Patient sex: M
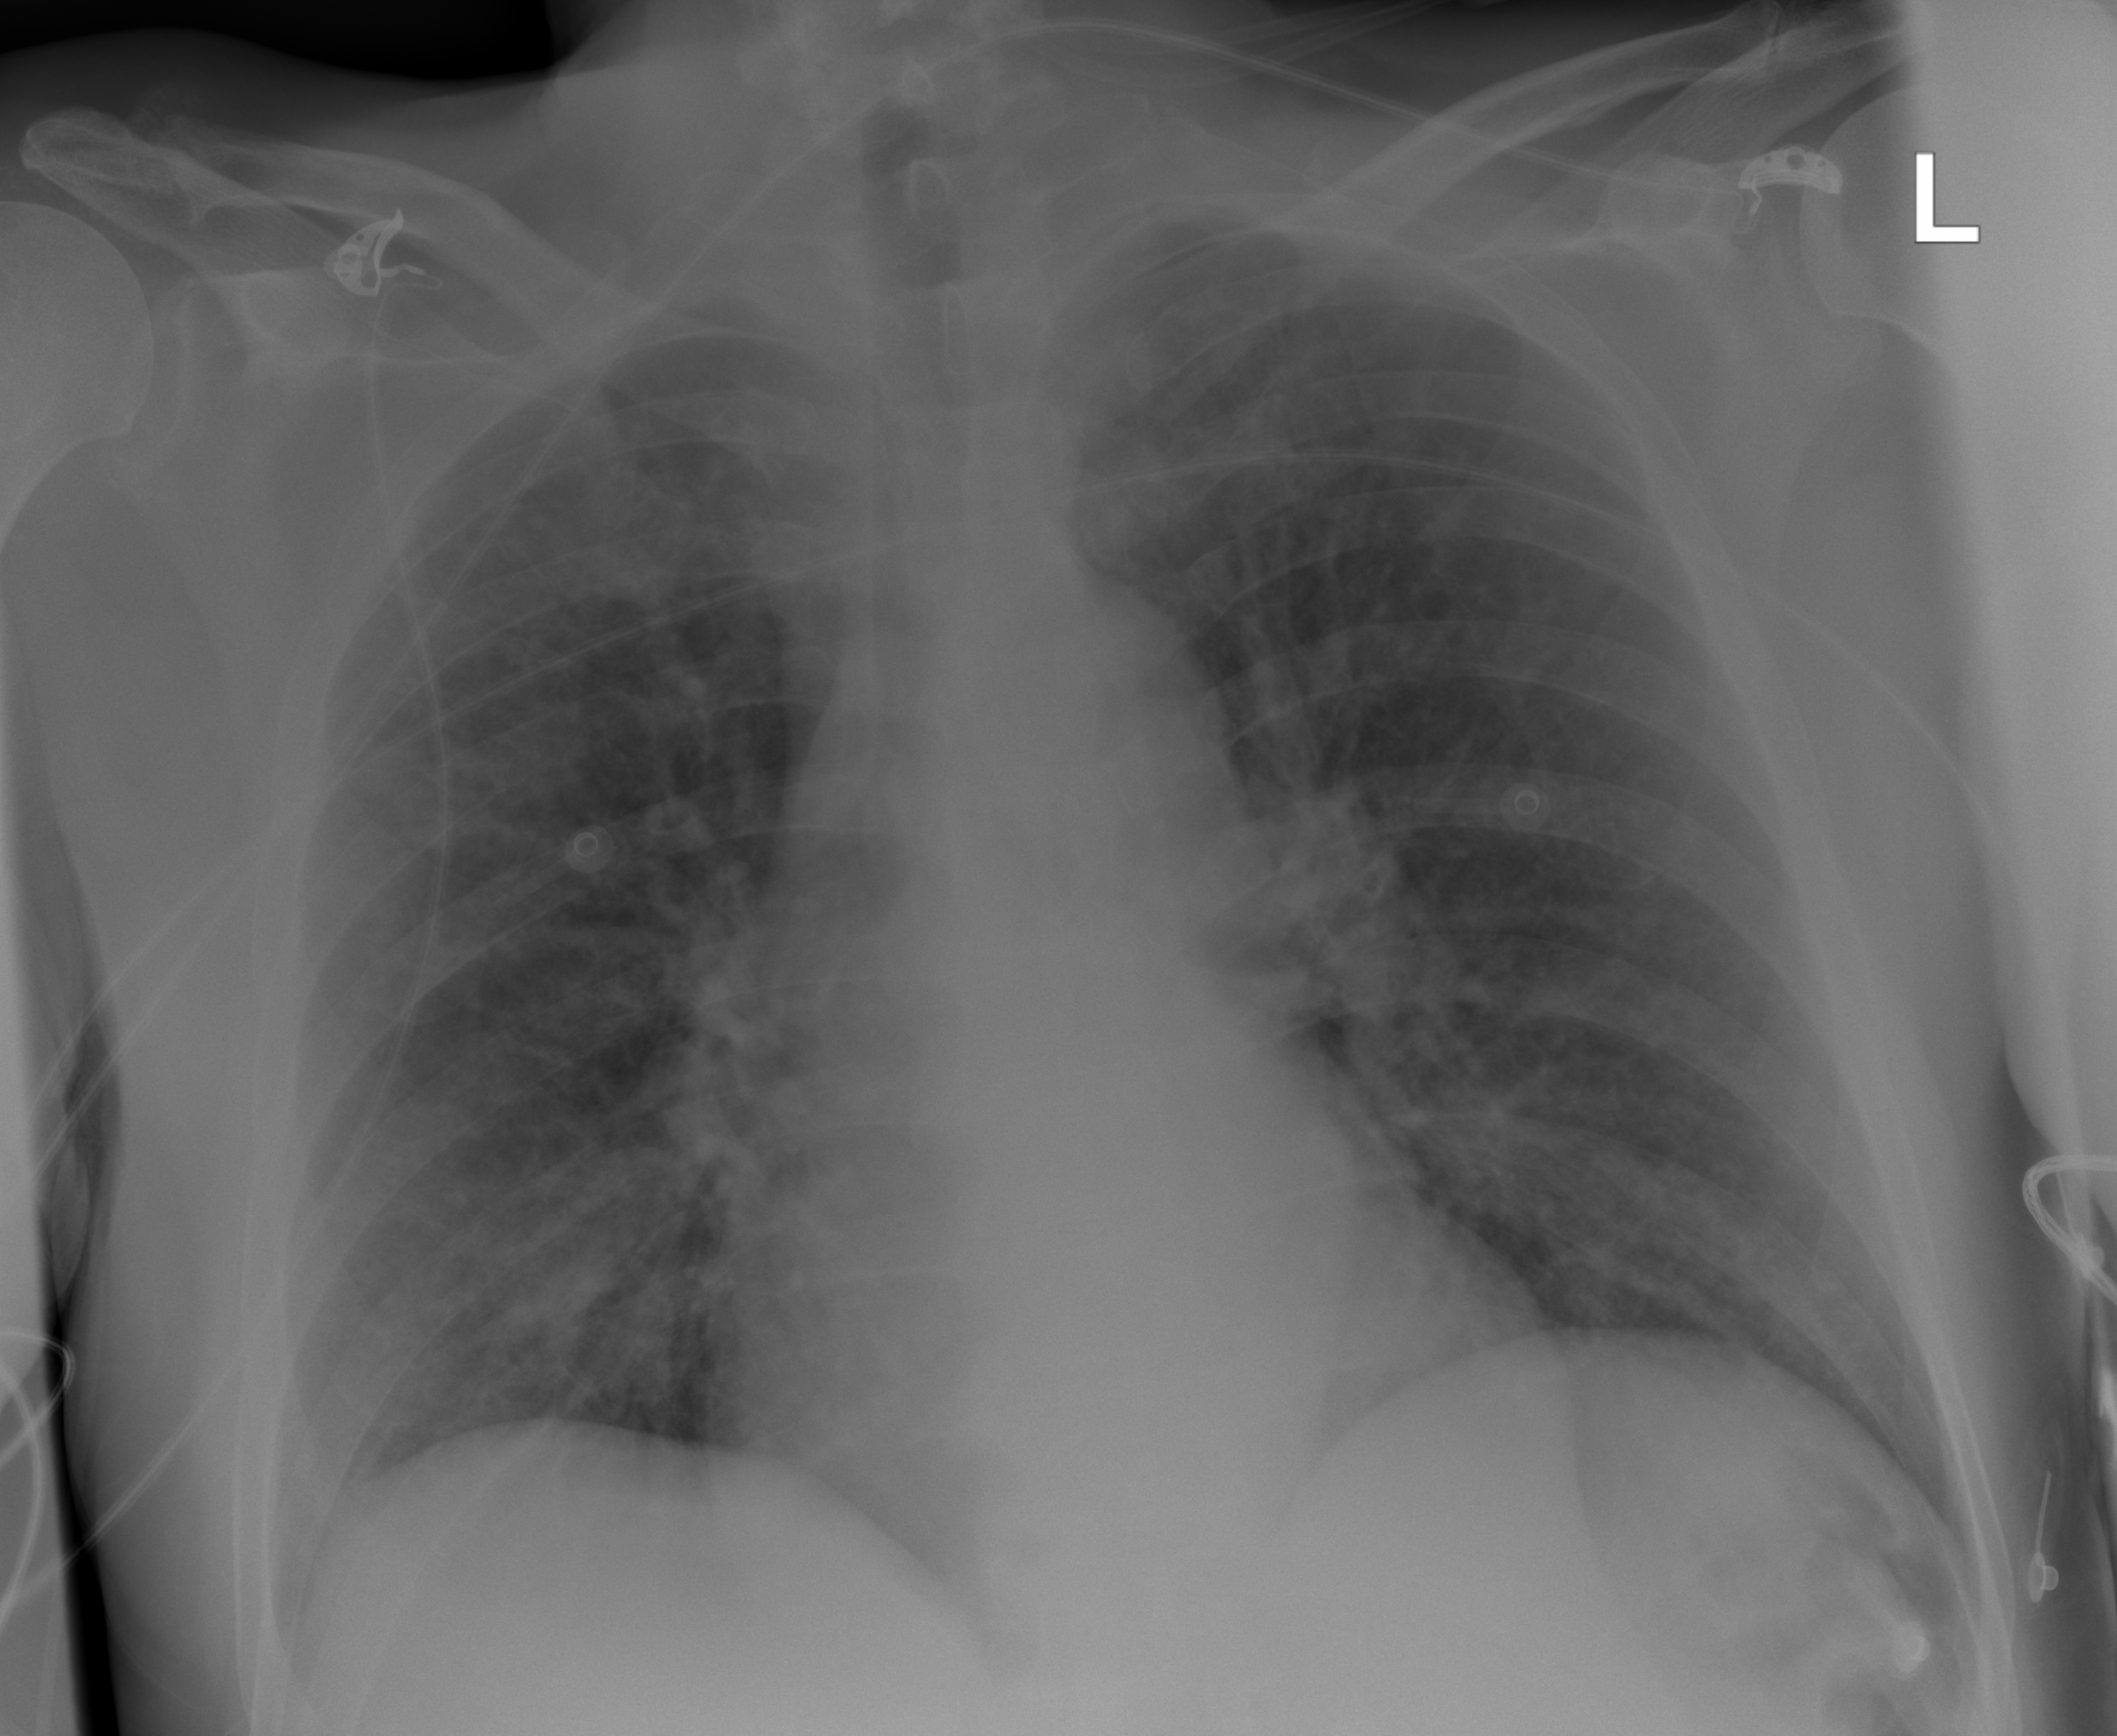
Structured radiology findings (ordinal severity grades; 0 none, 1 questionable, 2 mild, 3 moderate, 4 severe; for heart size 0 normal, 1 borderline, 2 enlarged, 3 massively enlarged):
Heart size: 0
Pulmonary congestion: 2
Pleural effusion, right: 0
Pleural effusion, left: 0
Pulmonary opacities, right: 1
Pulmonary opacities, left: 0
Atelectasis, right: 0
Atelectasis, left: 0